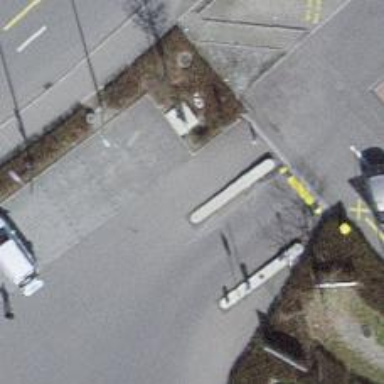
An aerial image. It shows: Lift gate barrier.